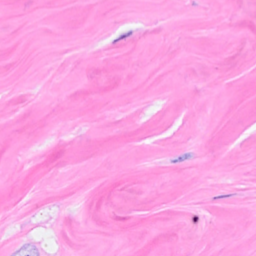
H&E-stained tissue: Breast